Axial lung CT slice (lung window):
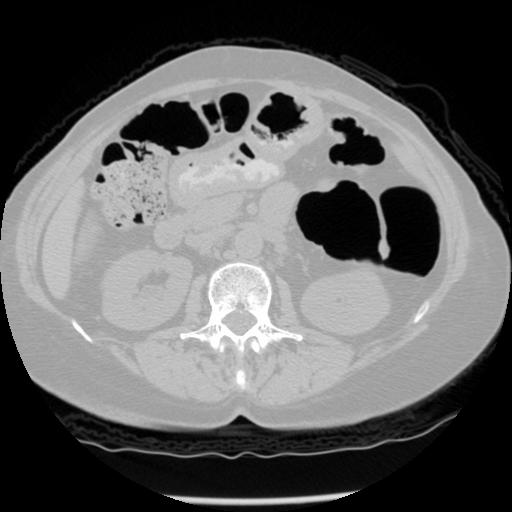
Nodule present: no